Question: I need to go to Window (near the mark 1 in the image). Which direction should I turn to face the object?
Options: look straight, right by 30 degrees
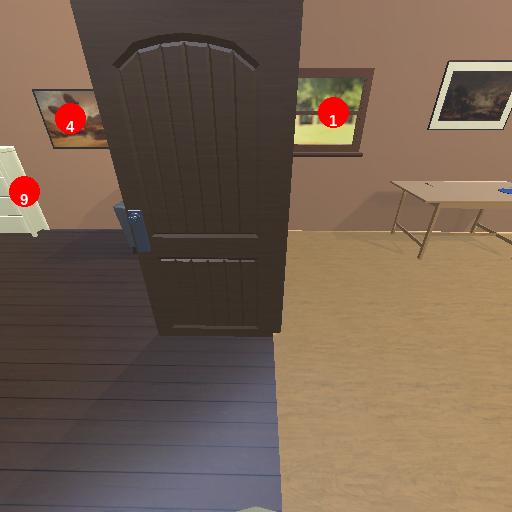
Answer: look straight